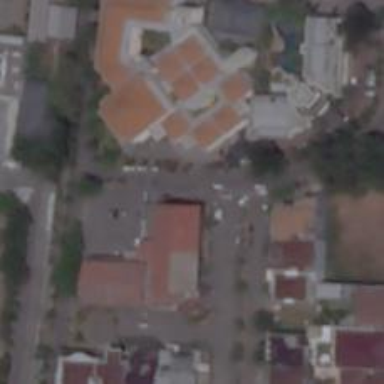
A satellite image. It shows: School building with tiled roof.